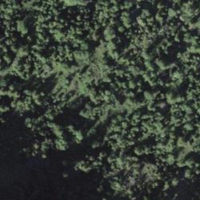
EUNIS habitat code: 26
Species observed at this site:
Neotinea ustulata